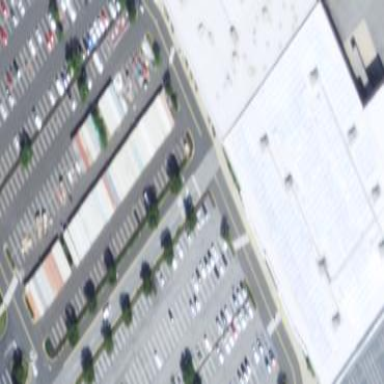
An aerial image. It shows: Department store building.